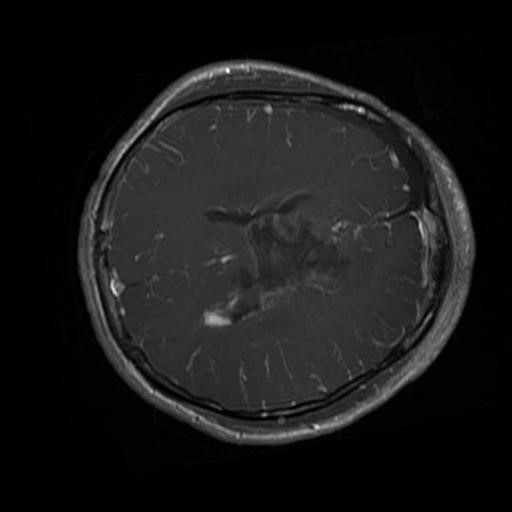
Label: brain_glioma